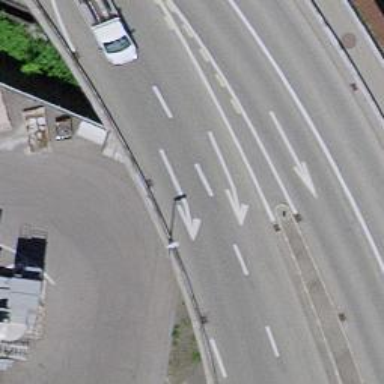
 featuring bridge. There is separate sidewalk beside it."